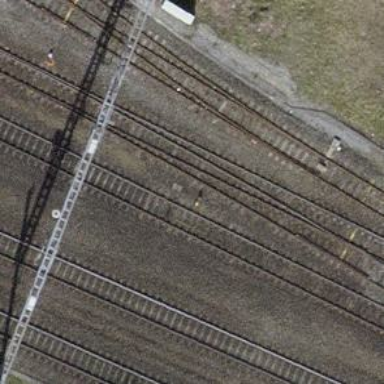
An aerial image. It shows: Rail siding with electrified contact lines.